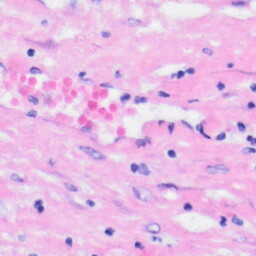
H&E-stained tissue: Liver